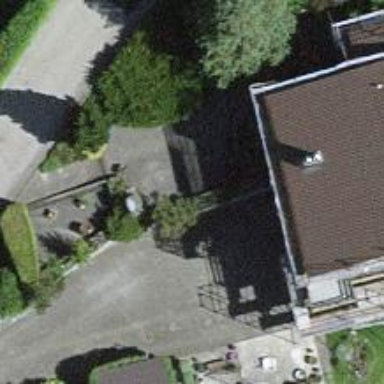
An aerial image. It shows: Garage.